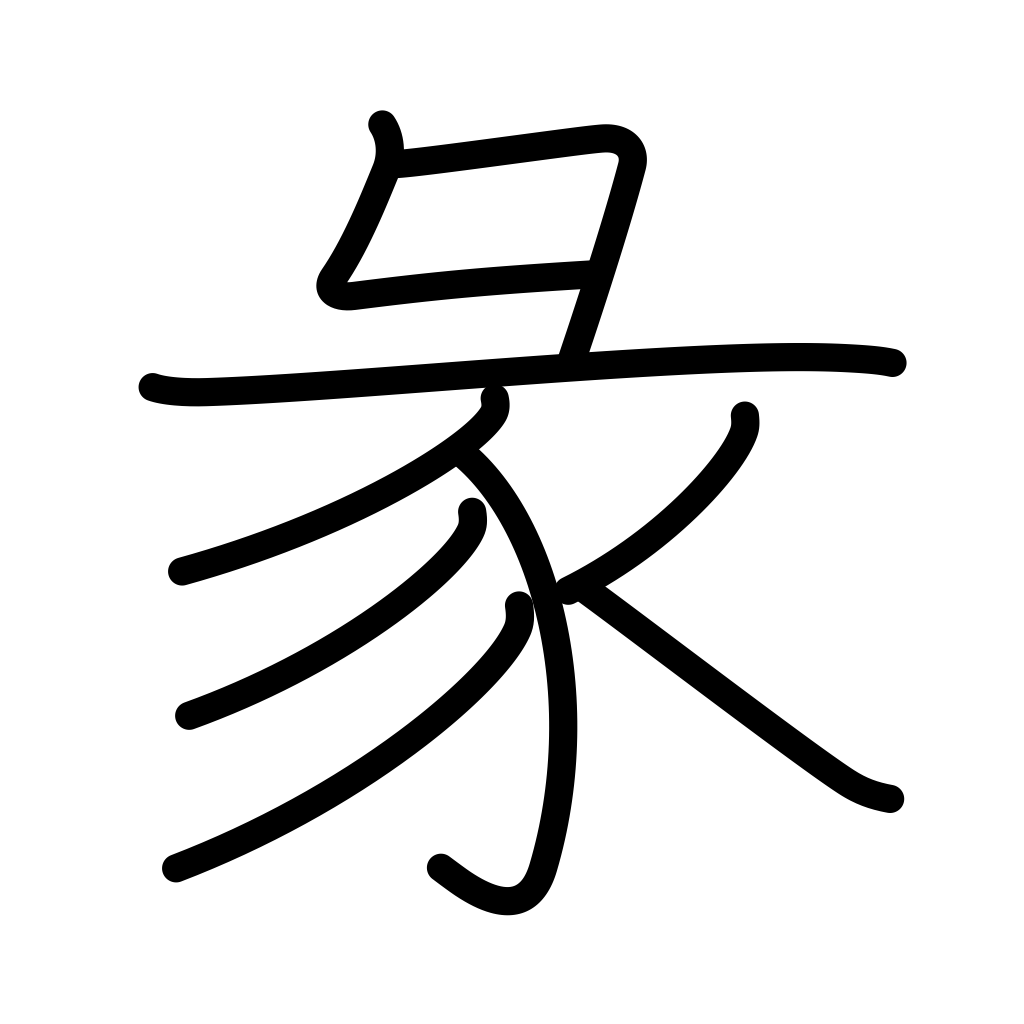
Meaning: divination